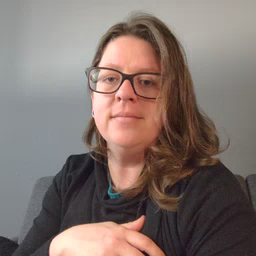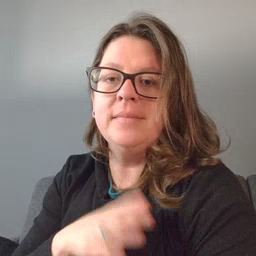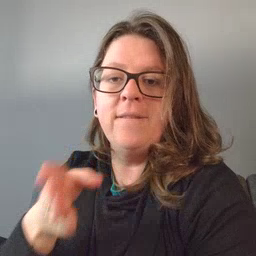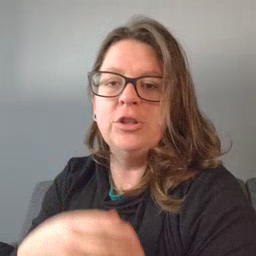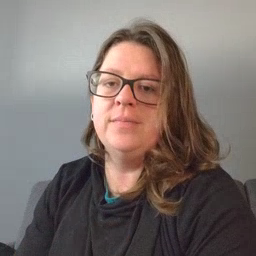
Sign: after